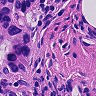
Metastatic tissue present: yes